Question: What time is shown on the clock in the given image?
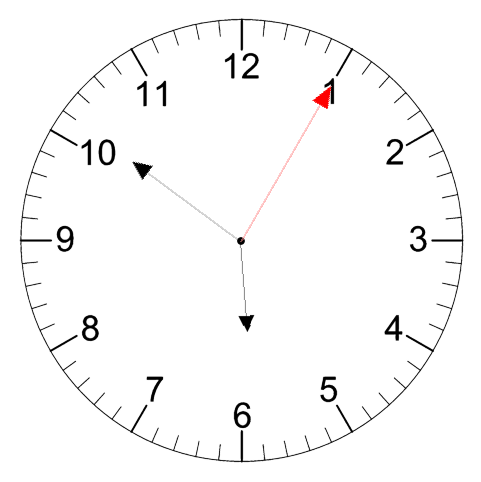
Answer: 05:51:05